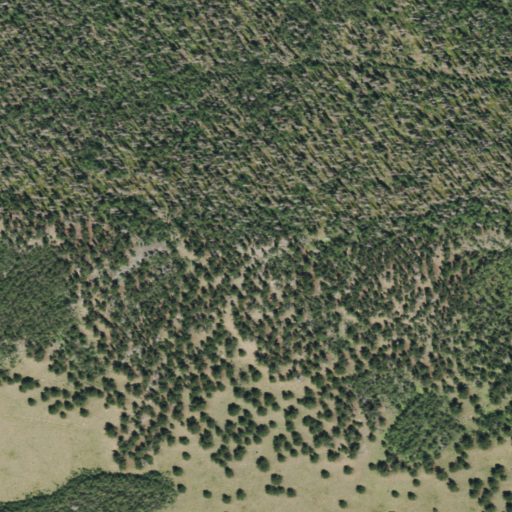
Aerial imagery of mountain in Colorado named Hat Mountain containing evergreen forest, shrub, and deciduous forest